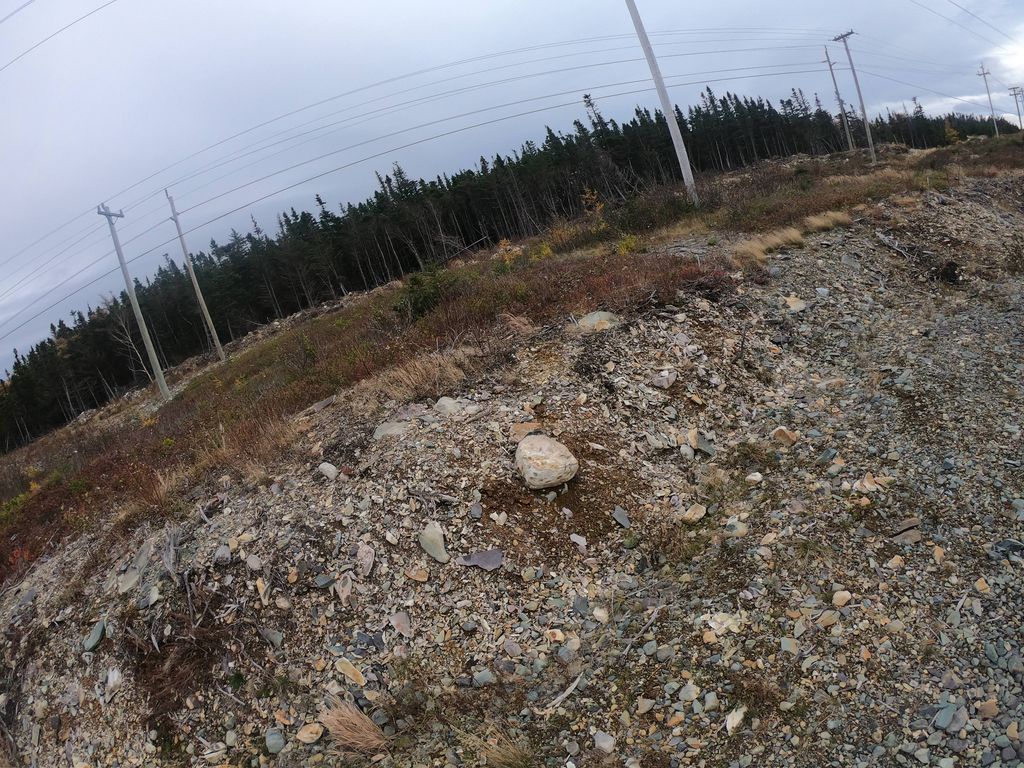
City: st_johns